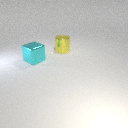
large cyan metal cube in front of large yellow metal cylinder